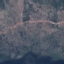
Land use / land cover class: HerbaceousVegetation